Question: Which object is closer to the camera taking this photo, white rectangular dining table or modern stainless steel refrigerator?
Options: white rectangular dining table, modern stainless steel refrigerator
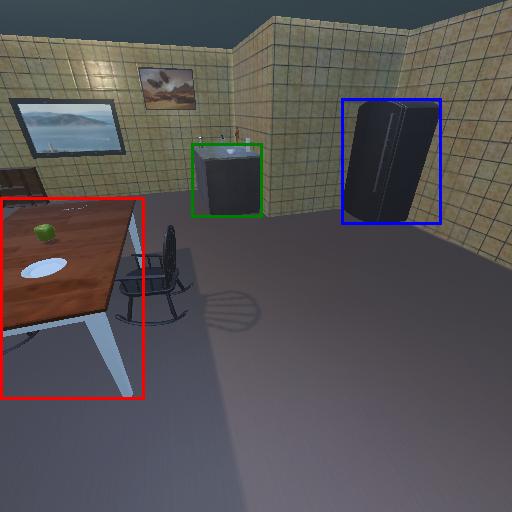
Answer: white rectangular dining table